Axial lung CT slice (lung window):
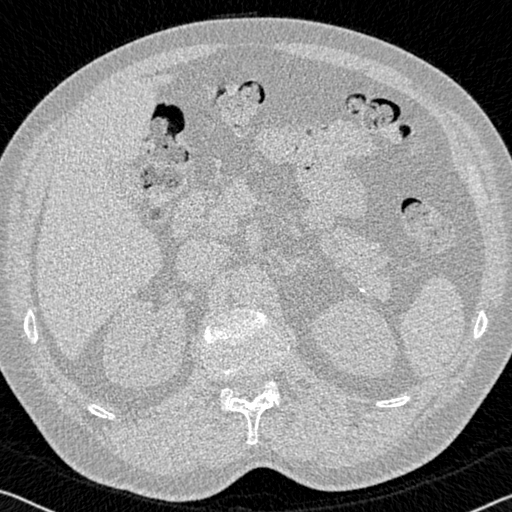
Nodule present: no